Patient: sex F, age 43
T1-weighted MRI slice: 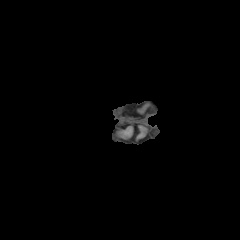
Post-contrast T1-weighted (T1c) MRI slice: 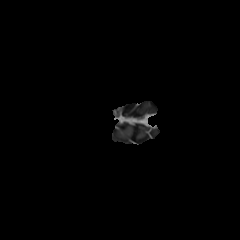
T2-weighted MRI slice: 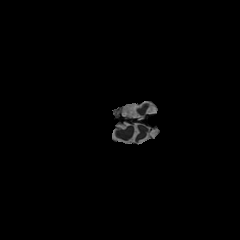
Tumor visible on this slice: no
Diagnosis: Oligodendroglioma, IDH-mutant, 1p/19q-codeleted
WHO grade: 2